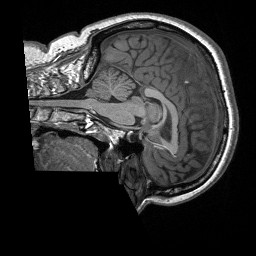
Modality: T1w
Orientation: sagittal
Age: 53
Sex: female
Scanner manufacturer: siemens
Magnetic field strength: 3 T
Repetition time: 2.4 s
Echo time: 0.00226 s